Field crop: maize
Growth stage: 1
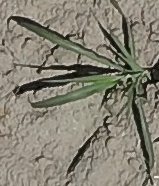
Species: sorghum